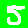
Digit: 5